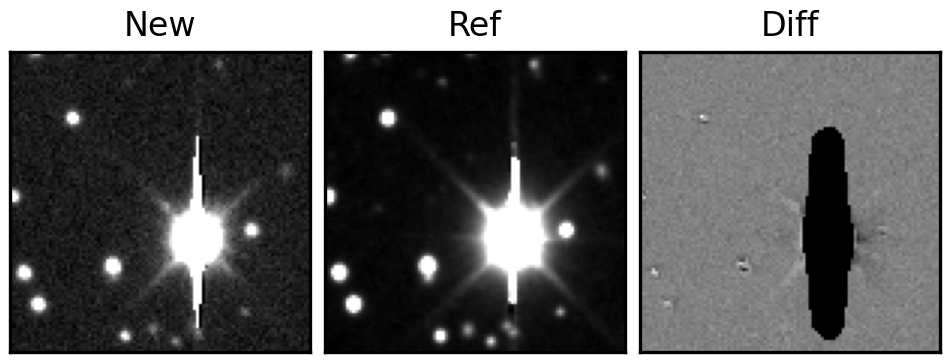
Label: bogus